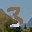
Label: 3